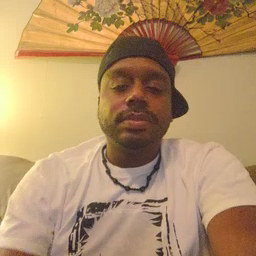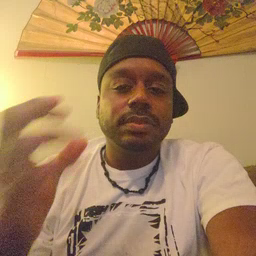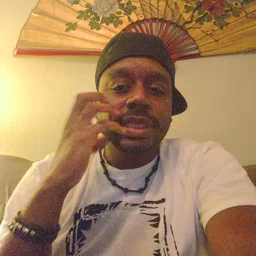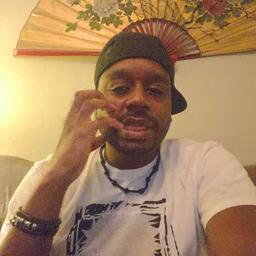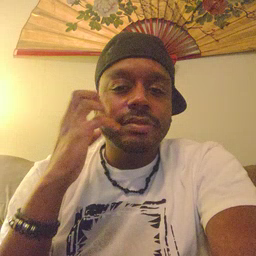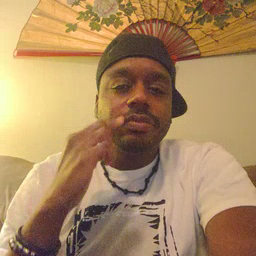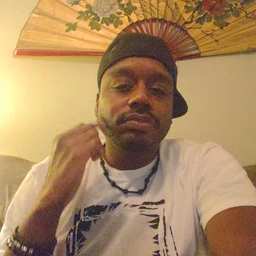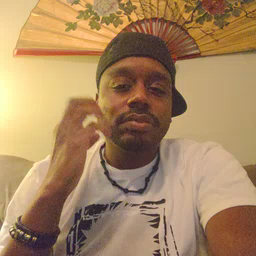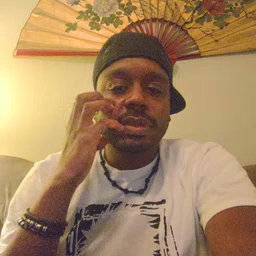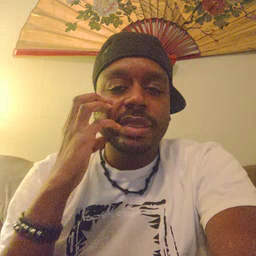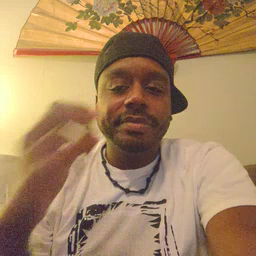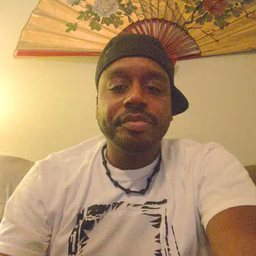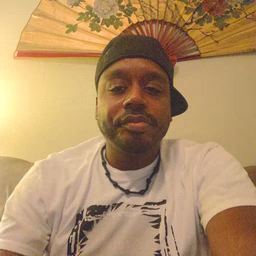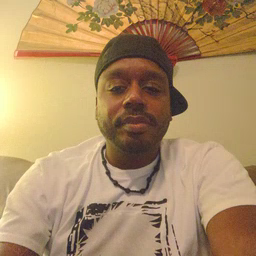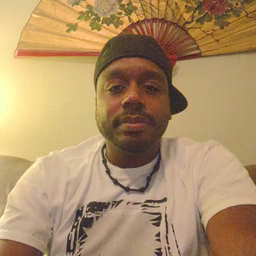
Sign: cheek